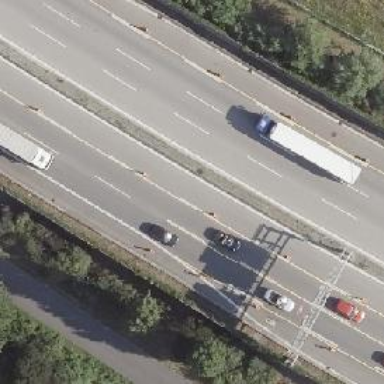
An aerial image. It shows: Motorway with concrete surface.